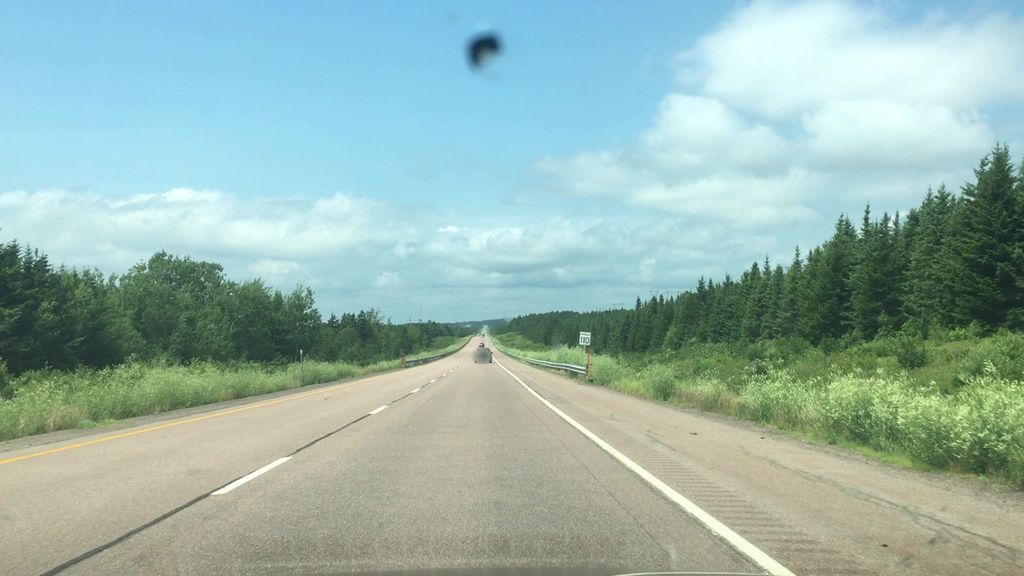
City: charlottetown